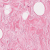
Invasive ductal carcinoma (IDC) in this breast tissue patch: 0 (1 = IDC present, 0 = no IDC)